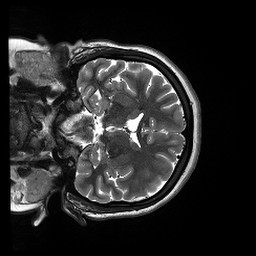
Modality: T2w
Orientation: coronal
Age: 19
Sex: female
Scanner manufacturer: siemens
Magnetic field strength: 3 T
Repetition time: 13.52 s
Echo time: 0.088 s